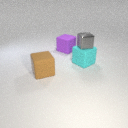
large brown rubber cube to the left of large purple rubber cube